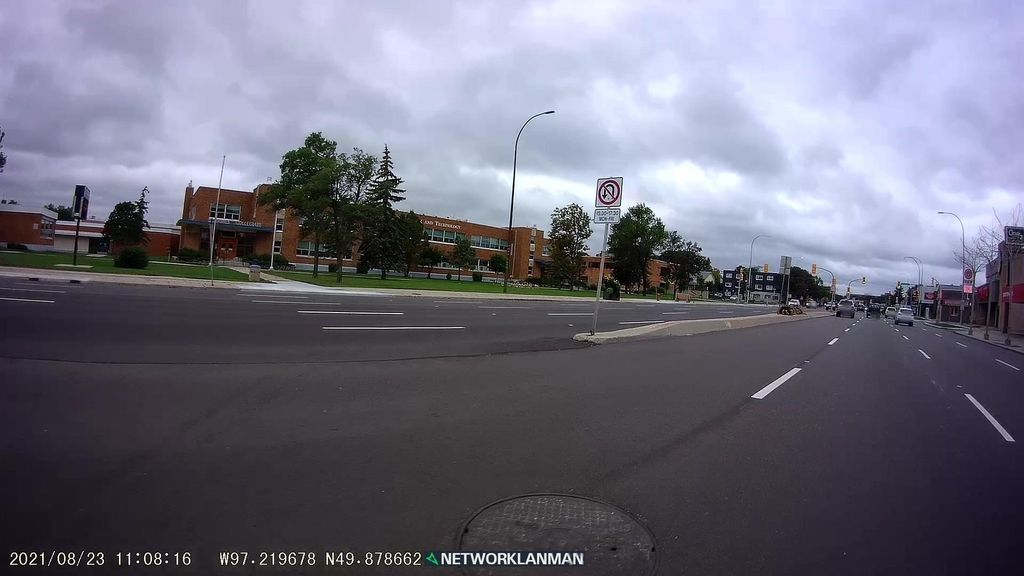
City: winnipeg